Когда газовый пузырек в жидкости подвержен воздействию переменного давления, с ним могут происходит существенные изменения. Например, после значительного расширения он может быстро схлопнуться до малого радиуса и излучать свет концу процесса схлопывания. Это явление называется пузырьковая люминесценция. При этом газ в пузырьке проходит циклические процессы, которые обычно состоят из трех стадий: расширение, схлопывание, и многократные колебания. В этой задаче мы главным образом будем рассматривать стадию схлопывания.Предположим, что в течение всего времени пузырек остается сферическим, и его центр масс покоится относительно жидкости (см. рис). Считайте что давление, температура, и плотность всегда однородны в пузырьке при уменьшении его размеров. Жидкость, содержащая пузырек, предполагается изотропной, невязкой, несжимаемой и гораздо большей размеров пузырька. Эффектами гравитации и поверхностного натяжения пренебрегите, так что давления с обеих сторон границы жидкость—пузырек всегда равны.
Часть A. Радиальное движение границы пузырек—жидкость (2 балла) Если радиус пузырька $R=R(t)$ изменяется с течением времени $t$, граница пузырек—жидкость будет двигаться с радиальной скоростью $\dot R\equiv \mathrm dR/\mathrm dt$.
Запишите выражение для радиальной скорости жидкости $\dot r=\mathrm dr/\mathrm dt$ на расстояние $r$ от центра пузырька.
Получите выражение для полной кинетической энергии $E_\mathrm k$ жидкости. Выразите ответ через $\rho_0$, $R$ и $\dot R$. Считайте, что внешнее давление $P_0$, действующее на внешнюю поверхность $r=r_0$ жидкости, постоянно. Пусть $P=P(R)$ представляет давление газа в пузырьке, когда его радиус равен $R$.
Найдите работу $\mathrm dW$, совершаемую жидкостью, когда радиус пузырька изменяется от $R$ до $R+\mathrm dR$. Используйте $P_0$ и $P$ для нахождения выражения $\mathrm dW$. Работа $\mathrm dW$ должна быть равна соответствующему изменению полной кинетической энергии жидкости. Отсюда получается уравнение Бернулли:$$\frac 12\rho_0\,\mathrm d(R^m\dot R^2)=(P-P_0)R^n\,\mathrm dR.$$
Часть B. Схлопывание газового пузыря (5 баллов) В дальнейшем мы рассматриваем схлопывание пузырька. Плотность жидкости $\rho_0=1.0\cdot 10^3~кг/м^3$, температура $T_0=300~К$ и внешнее давление $P_0=1.01\cdot10^5~Па$. Положим, что $\rho_0$, $T_0$, и $P_0$ остаются постоянными в течение всего времени, и пузырек схлопывается адиабатически без перехода вещества через границу пузырек—жидкость. Пузырек заполнен идеальным газом. Отношение удельной теплоемкости при постоянном давлении к теплоемкости при постоянном объеме равно $\gamma=5/3$. Температура газа равна $T_0$, его давление — $P_0$, равновесный радиус пузырька $R_0=5.00~мкм$. Пусть теперь этот пузырек начинает схлопываться, и в момент времени $t=0$ его радиус равен $R(0)=R_i=7R_0$, $\dot R(0)=0$, а температура газа $T_i=T_0$.
Найдите показатели $m$ и $n$ в уравнении.
Выразите давление $P\equiv P(R)$ и температуру $T\equiv T(R)$ идеального газа в пузырьке как функцию радиуса $R$ во время его схлопывания, полагая процессы в газе квазистатическими. Введём для удобства величину $\beta\equiv R/R_i$. Тогда закон сохранения энергии принимает форму:$$\frac12\rho_0\dot \beta^2+U(\beta)=0.$$Пусть $P_i\equiv P(R_i)$ обозначает давление газа в пузырьке при $R=R_i$. Если мы введем отношение $Q\equiv P_i/[(\gamma-1)P_0]$, тогда функция $U(B)$ может быть записана как $$U(\beta)=\mu\beta^{-5}[Q(1-\beta^2)-\beta^2(1-\beta^3)].$$
Выразите коэффициент $\mu$ через $R_i$ и $P_0$. Пусть $R_\mathrm m$ обозначает минимальный радиусом пузырька в процессе его схлопывания, а $\beta_\mathrm m\equiv R_\mathrm m/R_i$. При $Q\ll1$ имеем $\beta_\mathrm m\approx C_\mathrm m\sqrt Q$.
Найдите константу $C_\mathrm m$.
Вычислите $R_\mathrm m$ для $R_i=7R_0$.
Найдите температуру $T_\mathrm m$ газа при $\beta=\beta_\mathrm m$. Положим $R_i=7R_0$. Пусть $\beta_\mathrm u$ обозначает величину $\beta$, при которой безразмерная радиальная скорость $u\equiv |\dot\beta|$ достигает своей максимальной величины. Температура газа резко возрастает для величин $\beta$, близких к $\beta_\mathrm u$.
Найдите выражение и дайте оценку для $\beta_\mathrm u$.
Пусть $\bar u$ обозначает величину $u$, при которой $\beta=\bar \beta\equiv(\beta_\mathrm m+\beta_\mathrm u)/2$. Найдите $\bar u$.
Найдите выражение и оцените промежуток времени $\Delta t_\mathrm m$, при котором $\beta$ уменьшиться от $\beta_\mathrm u$ до минимального значения $\beta_\mathrm m$.
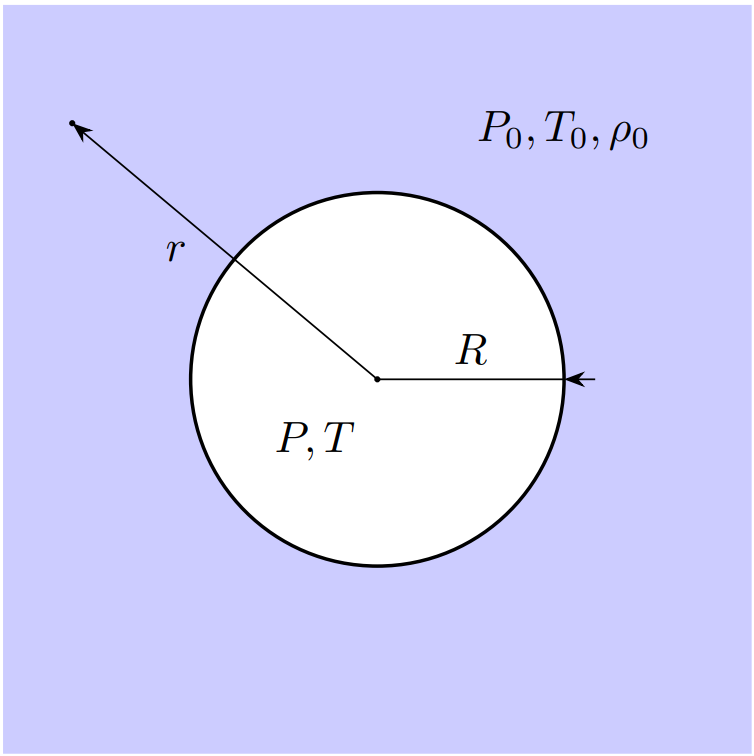
Запишите выражение для радиальной скорости жидкости $\dot r=\mathrm dr/\mathrm dt$ на расстояние $r$ от центра пузырька.
Решение: Из сохранения потока для жидкости имеем:\[\frac{\mathrm dV}{\mathrm dt}=4\pi R^2\dot R=4\pi r^2 \dot r\implies\]
Ответ: \[\dot r=\frac{R^2}{r^2}\dot R\]

Получите выражение для полной кинетической энергии $E_\mathrm k$ жидкости. Выразите ответ через $\rho_0$, $R$ и $\dot R$.
Решение: Кинетическая энергия жидкости:\[E_\mathrm k=\frac\rho2\int\limits_R^{+\infty}\left(\frac{R^2}{r^2}\dot R\right)^2\,4\pi r^2\,\mathrm dr=\frac\rho2\cdot4\pi R^4\dot R^2\int\limits_R^{+\infty}\frac{\mathrm dr}{r^2}=2\pi \rho R^3\dot R^2.\]
Ответ: \[E_\mathrm k=2\pi \rho R^3\dot R^2\]

Найдите работу $\mathrm dW$, совершаемую жидкостью, когда радиус пузырька изменяется от $R$ до $R+\mathrm dR$. Используйте $P_0$ и $P$ для нахождения выражения $\mathrm dW$.
Решение: Жидкость совершает работу:\[\mathrm dW=P_0\,\mathrm dV-P\,\mathrm dV=(P_0-P)\cdot4\pi R^2\,\mathrm d R\]
Ответ: \[\mathrm dW=(P_0-P)\cdot4\pi R^2\,\mathrm d R\]

Найдите показатели $m$ и $n$ в уравнении.
Решение: Поскольку работа, совершаемая жидкостью, и изменение её кинетической энергии связаны соотношением:\[\mathrm dW+\mathrm d E_\mathrm k=0,\]получим уравнение Бернулли в виде:\[2\pi \rho\,\mathrm d\left[ R^3\dot R^2\right]=4\pi(P-P_0)R^2\,\mathrm d R,\\\frac\rho2\,\mathrm d\left[ R^3\dot R^2\right]=(P-P_0)R^2\,\mathrm d R\]
Ответ: \[m=3,\qquad n=2\]

Выразите давление $P\equiv P(R)$ и температуру $T\equiv T(R)$ идеального газа в пузырьке как функцию радиуса $R$ во время его схлопывания, полагая процессы в газе квазистатическими.
Решение: Поскольку количество вещества внутри пузыря не меняется:\[P R^3=P_0R_0^3.\]Поскольку с воздухом в пузырьке происходит квазистатический адиабатический процесс, то зависимость давления от объёма:\[P(R)=P_\mathrm i\left(\frac{R_\mathrm{i}^3}{R^3}\right)^\gamma=P_\mathrm i\left(\frac{R_\mathrm i}{R}\right)^5=P_\mathrm i\left(\frac{R_0}{R_\mathrm i}\right)^3\left(\frac{R_\mathrm i}{R}\right)^5.\] Тогда температура зависит от радиуса как:\[T(R)=T_0\left(\frac{R_\mathrm{i}^3}{R^3}\right)^{\gamma-1}=T_0\left(\frac{R_\mathrm i}{R}\right)^2.\]
Ответ: \[P(R)=P_\mathrm i\left(\frac{R_0}{R_\mathrm i}\right)^3\left(\frac{R_\mathrm i}{R}\right)^5\]  Тогда температура зависит от радиуса как:\[T(R)=T_0\left(\frac{R_\mathrm{i}^3}{R^3}\right)^{\gamma-1}=T_0\left(\frac{R_\mathrm i}{R}\right)^2.\]
Ответ: \[T(R)=T_0\left(\frac{R_\mathrm i}{R}\right)^2\]

Выразите коэффициент $\mu$ через $R_i$ и $P_0$.
Решение: Подставляя полученные в предыдущем пункте зависимости в уравнение Бернулли, получим:\[\frac{1}{2R^2}\frac{\mathrm d}{\mathrm dR}\left[R^3\dot R^2\right]=\frac{P-P_0}{\rho_0}=\frac{P_0}{\rho_0}\left[\frac{P_\mathrm i}{P_0}\left(\frac{R_\mathrm i}{R}\right)^{3\gamma}-1\right].\]Это выражение можно переписать через $\beta$:\[\frac{1}{2\beta^2}\frac{\mathrm d}{\mathrm d\beta}\left[\beta^3\dot\beta^2\right]=\frac{P_0}{\rho_0R_\mathrm i^2}\left(\frac{P_\mathrm i}{P_0}\beta^{-5}-1\right).\]Проинтегрируем это выражение от $1$ до $\beta$:\[\begin{aligned}\frac{1}{2}\beta^3\dot\beta^2&=\frac{P_0}{\rho_0}\int\limits_1^\beta\left(\frac{P_\mathrm i}{P_0}\xi^{-3}-\xi^2\right)\,\mathrm d\xi=\\&=\frac{P_0}{\rho_0}\left[\left(\frac{P_\mathrm i}{P_0}\right)\frac{1-\beta^{-2}}{2}-\frac{\beta^3-1}{3}\right]=\\&=\frac{P_0}{6\rho_0\beta^2}\left[3\left(\frac{P_\mathrm i}{P_0}\right)\left({\beta^2-1}\right)-2\beta^2\left(\beta^3-1\right)\right].\end{aligned}\]Отсюда:\[\frac{1}{2}\rho_0\dot\beta^2=-U(\beta)=-\frac{P_0}{3R_\mathrm{i}^2\beta^5}\left[Q(1-\beta^2)-\beta^2(1-\beta^3)\right]=-\frac{P_0(1-\beta^2)}{3R_\mathrm{i}^2\beta^5}\left[Q-\beta^2\frac{1-\beta^3}{1-\beta^2}\right].\]Таким образом,
Ответ: \[\mu=\frac{P_0}{3R_\mathrm i^2}\]

Найдите константу $C_\mathrm m$.
Решение: Радиус пузырька минимален, когда:\[\dot R=R_\mathrm i\dot\beta=0.\]Из уравнения предыдущего пункта получим:\[Q=\frac{\beta_\mathrm{m}^2}{1-\beta_\mathrm{m}^2}(1-\beta_\mathrm{m}^3)=\beta_\mathrm{m}^2\left(1+\frac{\beta_\mathrm{m}^2}{1+\beta_\mathrm{m}}\right).\]Чтобы выполнялось неравенство $Q\ll1$, $\beta_\mathrm{m}$ тоже должна быть малой величиной. При этом:\[Q\approx\beta_\mathrm{m}^2\implies \beta_\mathrm{m}\approx\sqrt Q,\]т.е.
Ответ: \[C_\mathrm m=1\]

Вычислите $R_\mathrm m$ для $R_i=7R_0$.
Решение: Найдём $Q$:\[Q=\frac{P_\mathrm i}{P_0(\gamma-1)}=\frac{1}{\gamma-1}\left(\frac{R_0}{R_\mathrm i}\right)^3=\frac{3}{2}\left(\frac{1}{7}\right)^3=0.00437.\]Тогда:\[\beta_\mathrm m=\sqrt Q=0.0661\implies R_\mathrm m=\beta_\mathrm mR_\mathrm i=\sqrt{Q} R_\mathrm i=2.31~мкм.\]
Ответ: \[R_\mathrm m=2.31~мкм\]

Найдите температуру $T_\mathrm m$ газа при $\beta=\beta_\mathrm m$.
Решение: \[T_\mathrm m=\left(\frac{1}{\beta_\mathrm m}\right)^2T_0=6.86\cdot10^4~К\]
Ответ: \[T_\mathrm m=6.86\cdot10^4~К\]

Найдите выражение и дайте оценку для $\beta_\mathrm u$.
Решение: Максимум радиальной скорости соответствует максимуму функции $-U(\beta)$. Выражение для функции $U(\beta)$:\[U(\beta)=\frac{P_0}{3R_\mathrm i^2}\left[Q\left(\frac{1}{\beta^5}-\frac{1}{\beta^3}\right)-\left(\frac{1}{\beta^3}-1\right)\right].\]Условие экстремума:\[\left.\frac{\mathrm dU}{\mathrm d\beta}\right|_{\beta=\beta_\mathrm u}=-\frac{P_0}{3R_\mathrm i^2\beta_\mathrm u}\left[Q\left(\frac{5}{\beta_\mathrm u^5}-\frac{3}{\beta_\mathrm u^3}\right)-\frac{3}{\beta_\mathrm u^3}\right]=0.\]Отсюда:\[Q=\frac{3\beta_\mathrm u^2}{5-3\beta_\mathrm u^2}\implies \beta_\mathrm u^2=\frac{5}{3}\frac{Q}{1+Q}\approx\frac{5}{3}Q\implies\]
Ответ: \[\beta_\mathrm u=\sqrt{5Q/3}=0.0852\]

Пусть $\bar u$ обозначает величину $u$, при которой $\beta=\bar \beta\equiv(\beta_\mathrm m+\beta_\mathrm u)/2$. Найдите $\bar u$.
Решение: Найдём $\bar\beta$:\[\bar\beta\equiv\frac12(\beta_\mathrm m+\beta_\mathrm u)=0.0757.\]Этому соответствует скорость:\[\bar u=-\dot\beta(\bar \beta)=\sqrt{-\frac{2}{\rho_0}U(\bar\beta)}=\sqrt{\frac{2P_0\left(1-\bar\beta^2\right)}{4\rho_0R_\mathrm i^2\bar\beta^3}\left[1-\frac{Q}{\bar\beta^2}+\frac{\bar\beta^2}{1+\bar\beta}\right]}=5.52\cdot10^6.\]
Ответ: \[\bar u=5.52\cdot10^6\]

Найдите выражение и оцените промежуток времени $\Delta t_\mathrm m$, при котором $\beta$ уменьшиться от $\beta_\mathrm u$ до минимального значения $\beta_\mathrm m$.
Решение: $\Delta t_\mathrm m$ можно оценить как:\[\Delta t_\mathrm m=\frac{\beta_\mathrm u-\beta_\mathrm m}{\bar u}=3.45\cdot10^{-9}~с\]
Ответ: \[\Delta t_\mathrm m=3.45\cdot10^{-9}~с\]
Темы:
T